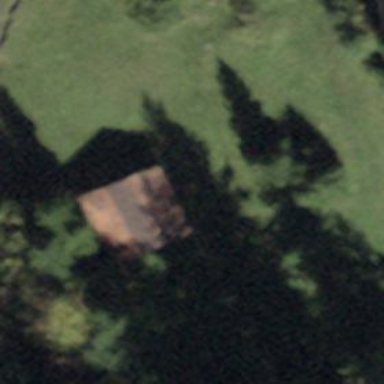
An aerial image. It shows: Cabin.